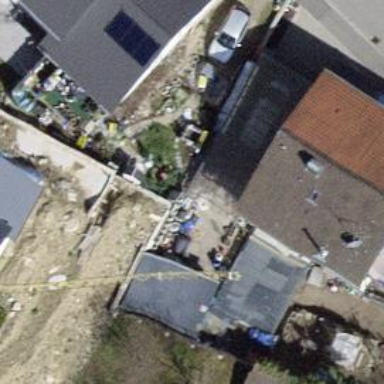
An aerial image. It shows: Garage building.